Field crop: maize
Growth stage: 2
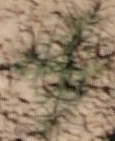
Species: salsola